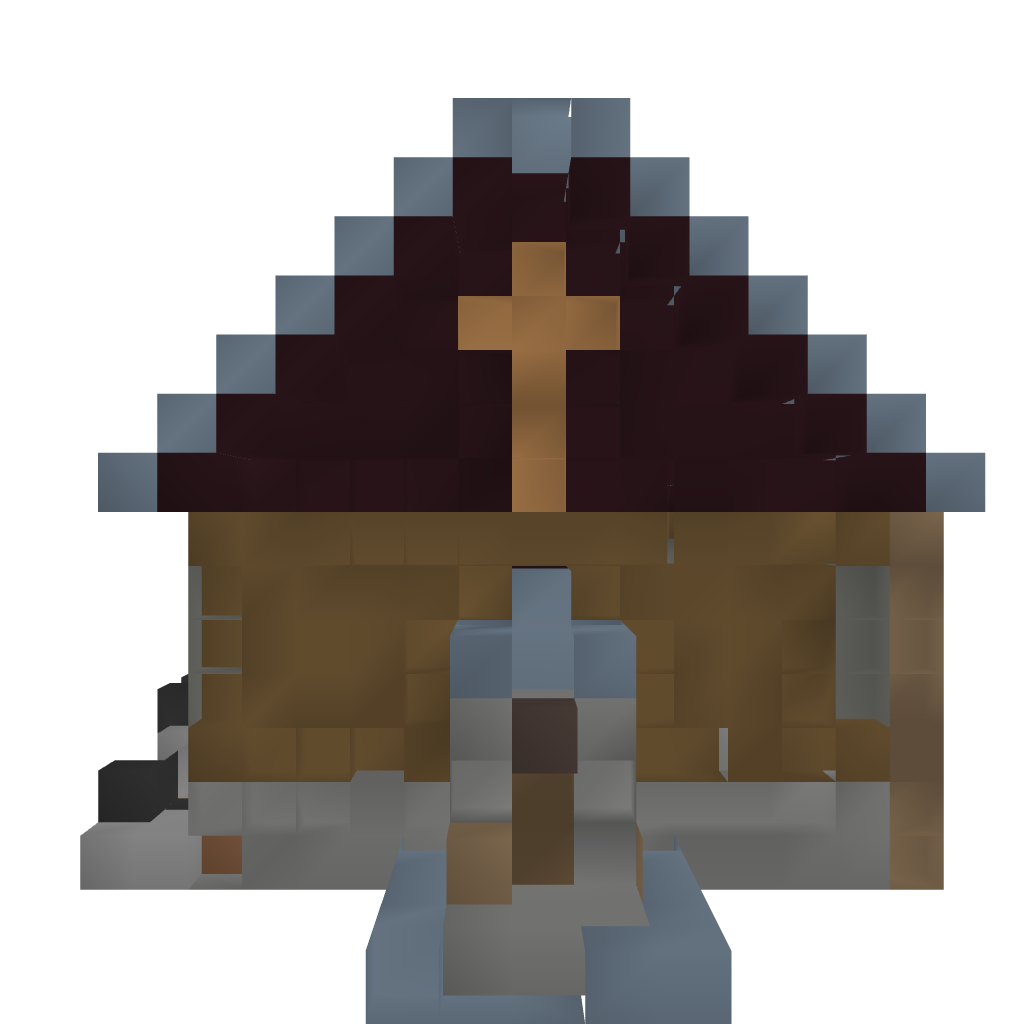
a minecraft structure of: Church